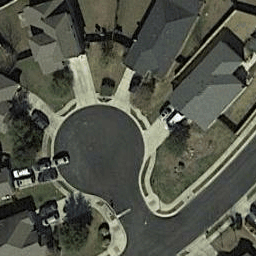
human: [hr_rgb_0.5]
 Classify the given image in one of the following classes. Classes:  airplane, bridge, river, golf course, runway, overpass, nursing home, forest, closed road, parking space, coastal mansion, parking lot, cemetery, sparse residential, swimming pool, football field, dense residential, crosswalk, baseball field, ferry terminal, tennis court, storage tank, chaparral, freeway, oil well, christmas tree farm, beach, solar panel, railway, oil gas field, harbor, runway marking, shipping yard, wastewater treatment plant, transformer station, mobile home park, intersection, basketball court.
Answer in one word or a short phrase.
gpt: closed road